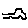
Label: car